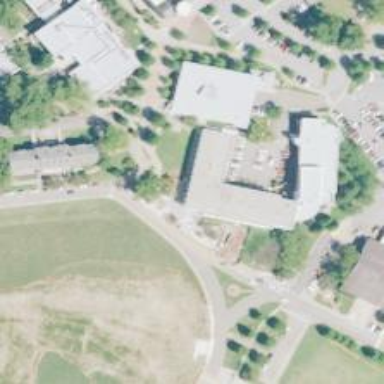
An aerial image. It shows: University building.